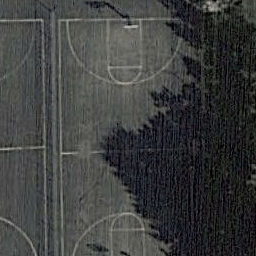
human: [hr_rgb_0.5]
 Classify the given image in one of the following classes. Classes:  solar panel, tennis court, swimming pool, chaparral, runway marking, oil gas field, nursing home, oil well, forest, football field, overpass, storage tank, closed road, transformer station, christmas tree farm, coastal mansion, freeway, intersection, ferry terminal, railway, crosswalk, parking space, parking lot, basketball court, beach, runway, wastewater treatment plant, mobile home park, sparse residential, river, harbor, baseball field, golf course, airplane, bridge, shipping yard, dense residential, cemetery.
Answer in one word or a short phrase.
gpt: basketball court